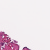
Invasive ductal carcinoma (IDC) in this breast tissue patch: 0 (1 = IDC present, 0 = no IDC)